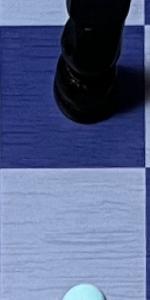
Label: Empty